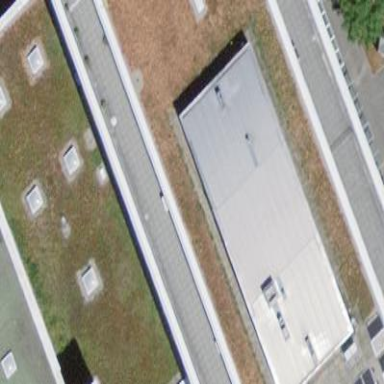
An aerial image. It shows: Commercial building with flat roof.